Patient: sex F, age 43
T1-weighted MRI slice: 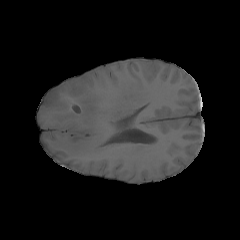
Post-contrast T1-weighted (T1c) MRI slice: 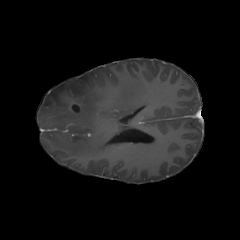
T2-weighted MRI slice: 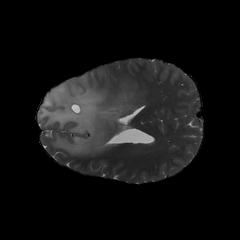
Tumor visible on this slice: yes
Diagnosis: Astrocytoma, IDH-mutant
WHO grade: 3